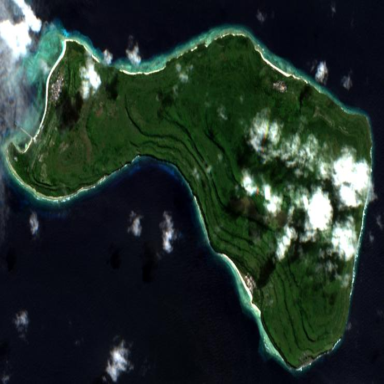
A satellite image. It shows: Island with natural coastline.